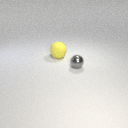
large yellow rubber sphere behind small gray metal sphere